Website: apple
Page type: newsletter-management
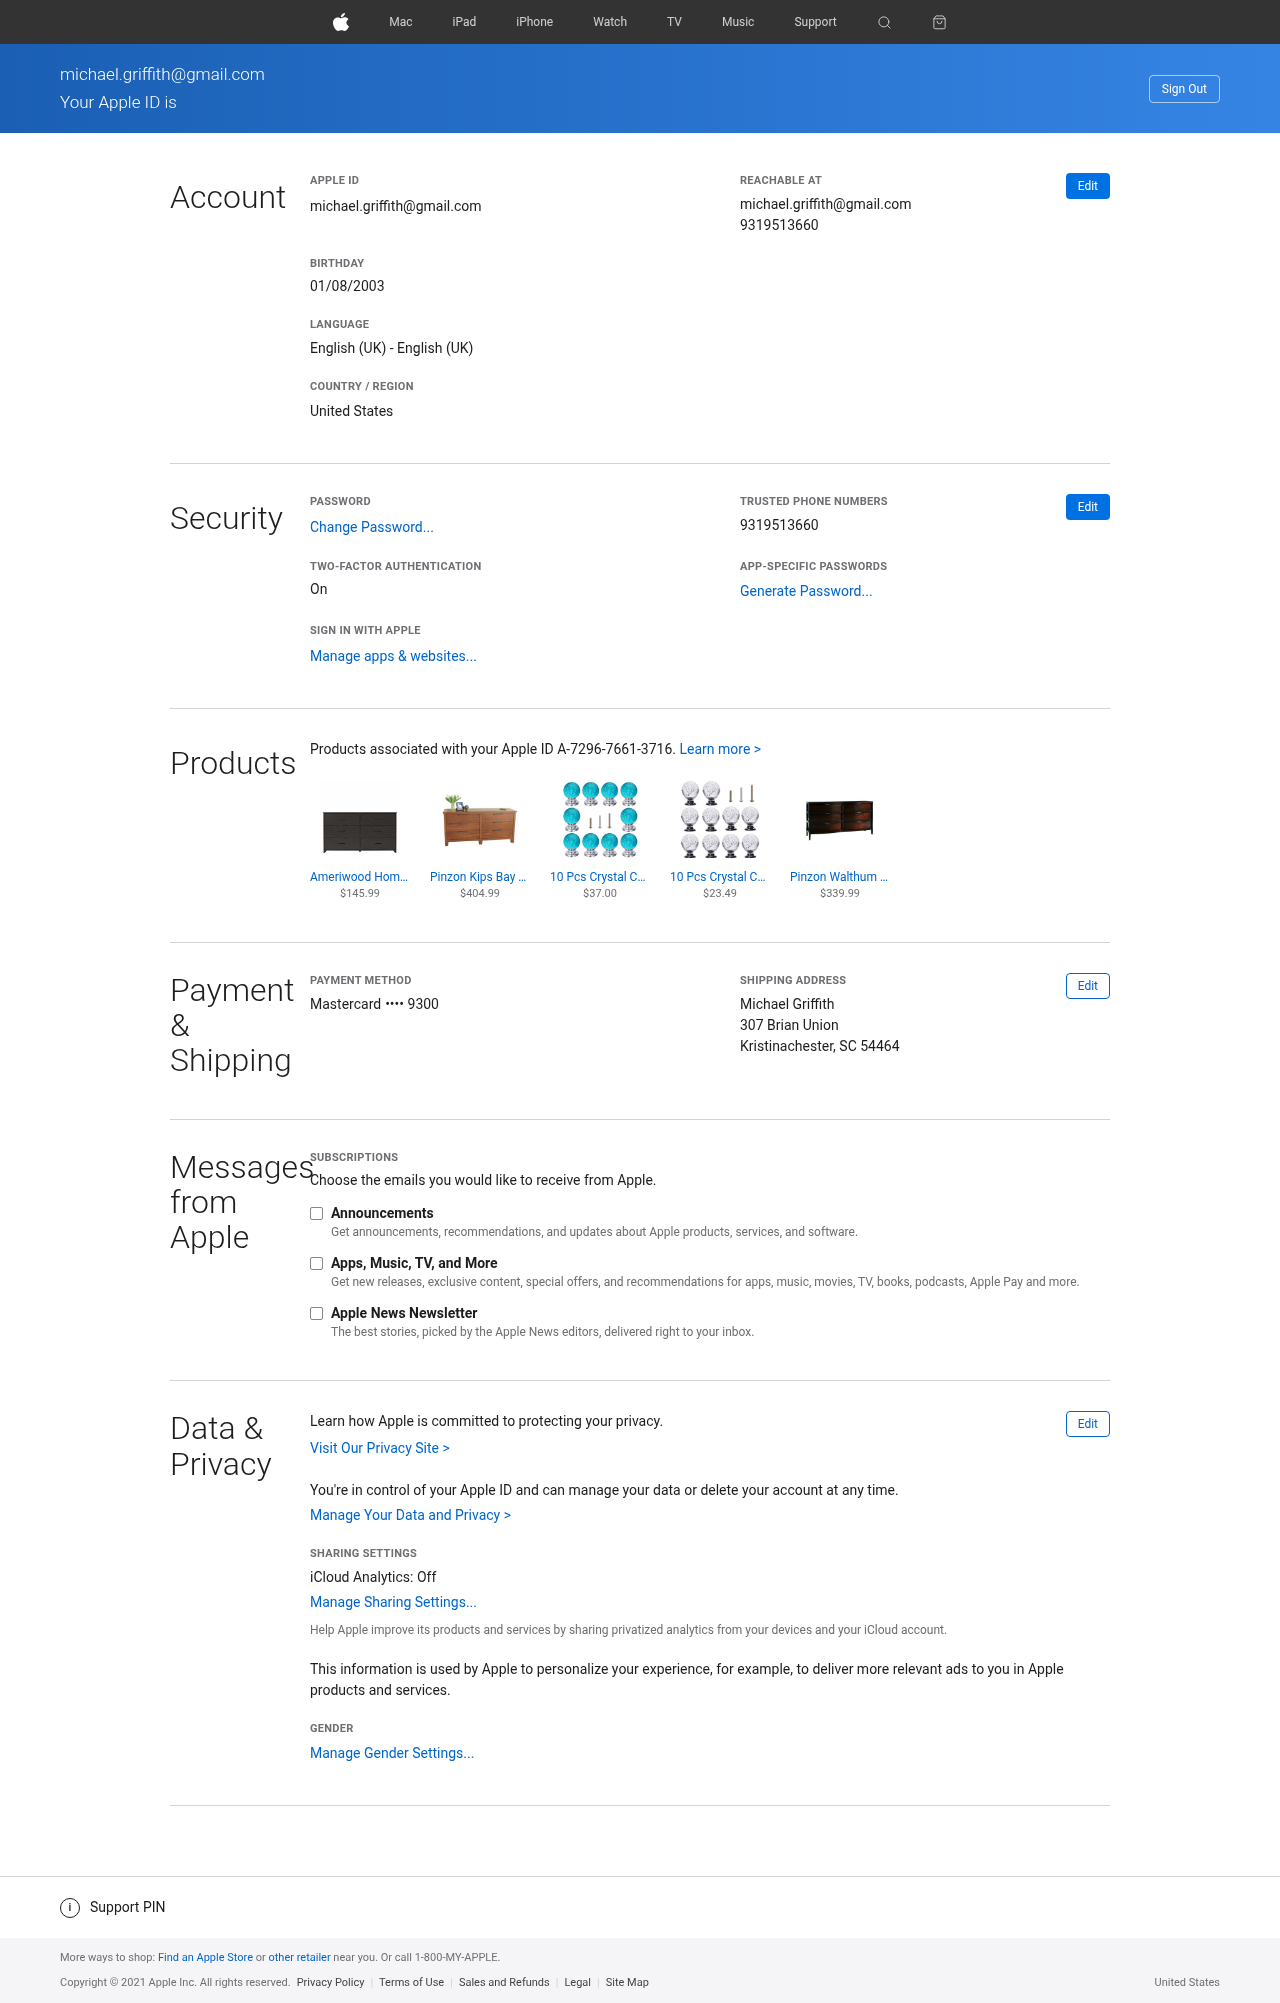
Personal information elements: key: PII_CARD_LAST4
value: •••• 9300
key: PII_CARD_TYPE
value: Mastercard
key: PII_CITY_STATE_ZIP
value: Kristinachester, SC 54464
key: PII_COUNTRY
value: United States
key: PII_DOB
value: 01/08/2003
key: PII_EMAIL
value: michael.griffith@gmail.com
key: PII_FULLNAME
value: Michael Griffith
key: PII_PHONE
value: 9319513660
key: PII_STREET
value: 307 Brian Union
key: PII_EMAIL2
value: michael.griffith@gmail.com
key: PII_EMAIL3
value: michael.griffith@gmail.com
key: PII_PHONE2
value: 9319513660
Product elements: key: PRODUCT1_NAME
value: Ameriwood Home Classic 6 Drawer Dresser, Espresso
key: PRODUCT1_PRICE
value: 145.99
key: PRODUCT2_NAME
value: Pinzon Kips Bay Mahogany Dresser
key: PRODUCT2_PRICE
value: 404.99
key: PRODUCT3_NAME
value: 10 Pcs Crystal Cabinet Knobs Laser Blue Round Glass Kitchen Cupboard Drawer Dresser Bookcase Pull Ha
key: PRODUCT3_PRICE
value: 37
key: PRODUCT4_NAME
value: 10 Pcs Crystal Cabinet Knobs Round Bubble Glass Kitchen Cupboard Drawer Dresser Bookcase Pull Handle
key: PRODUCT4_PRICE
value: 23.49
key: PRODUCT5_NAME
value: Pinzon Walthum Dresser
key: PRODUCT5_PRICE
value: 339.99